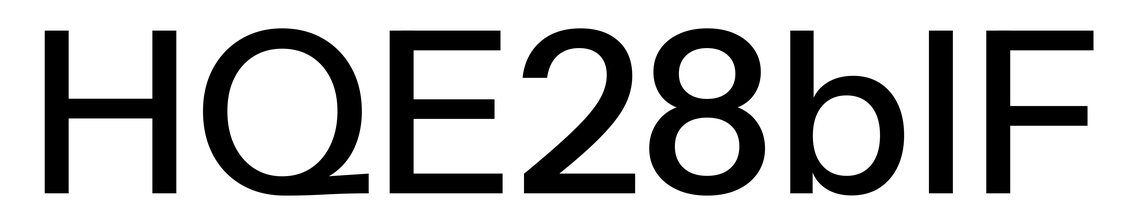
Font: InstrumentSans_Medium